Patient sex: F
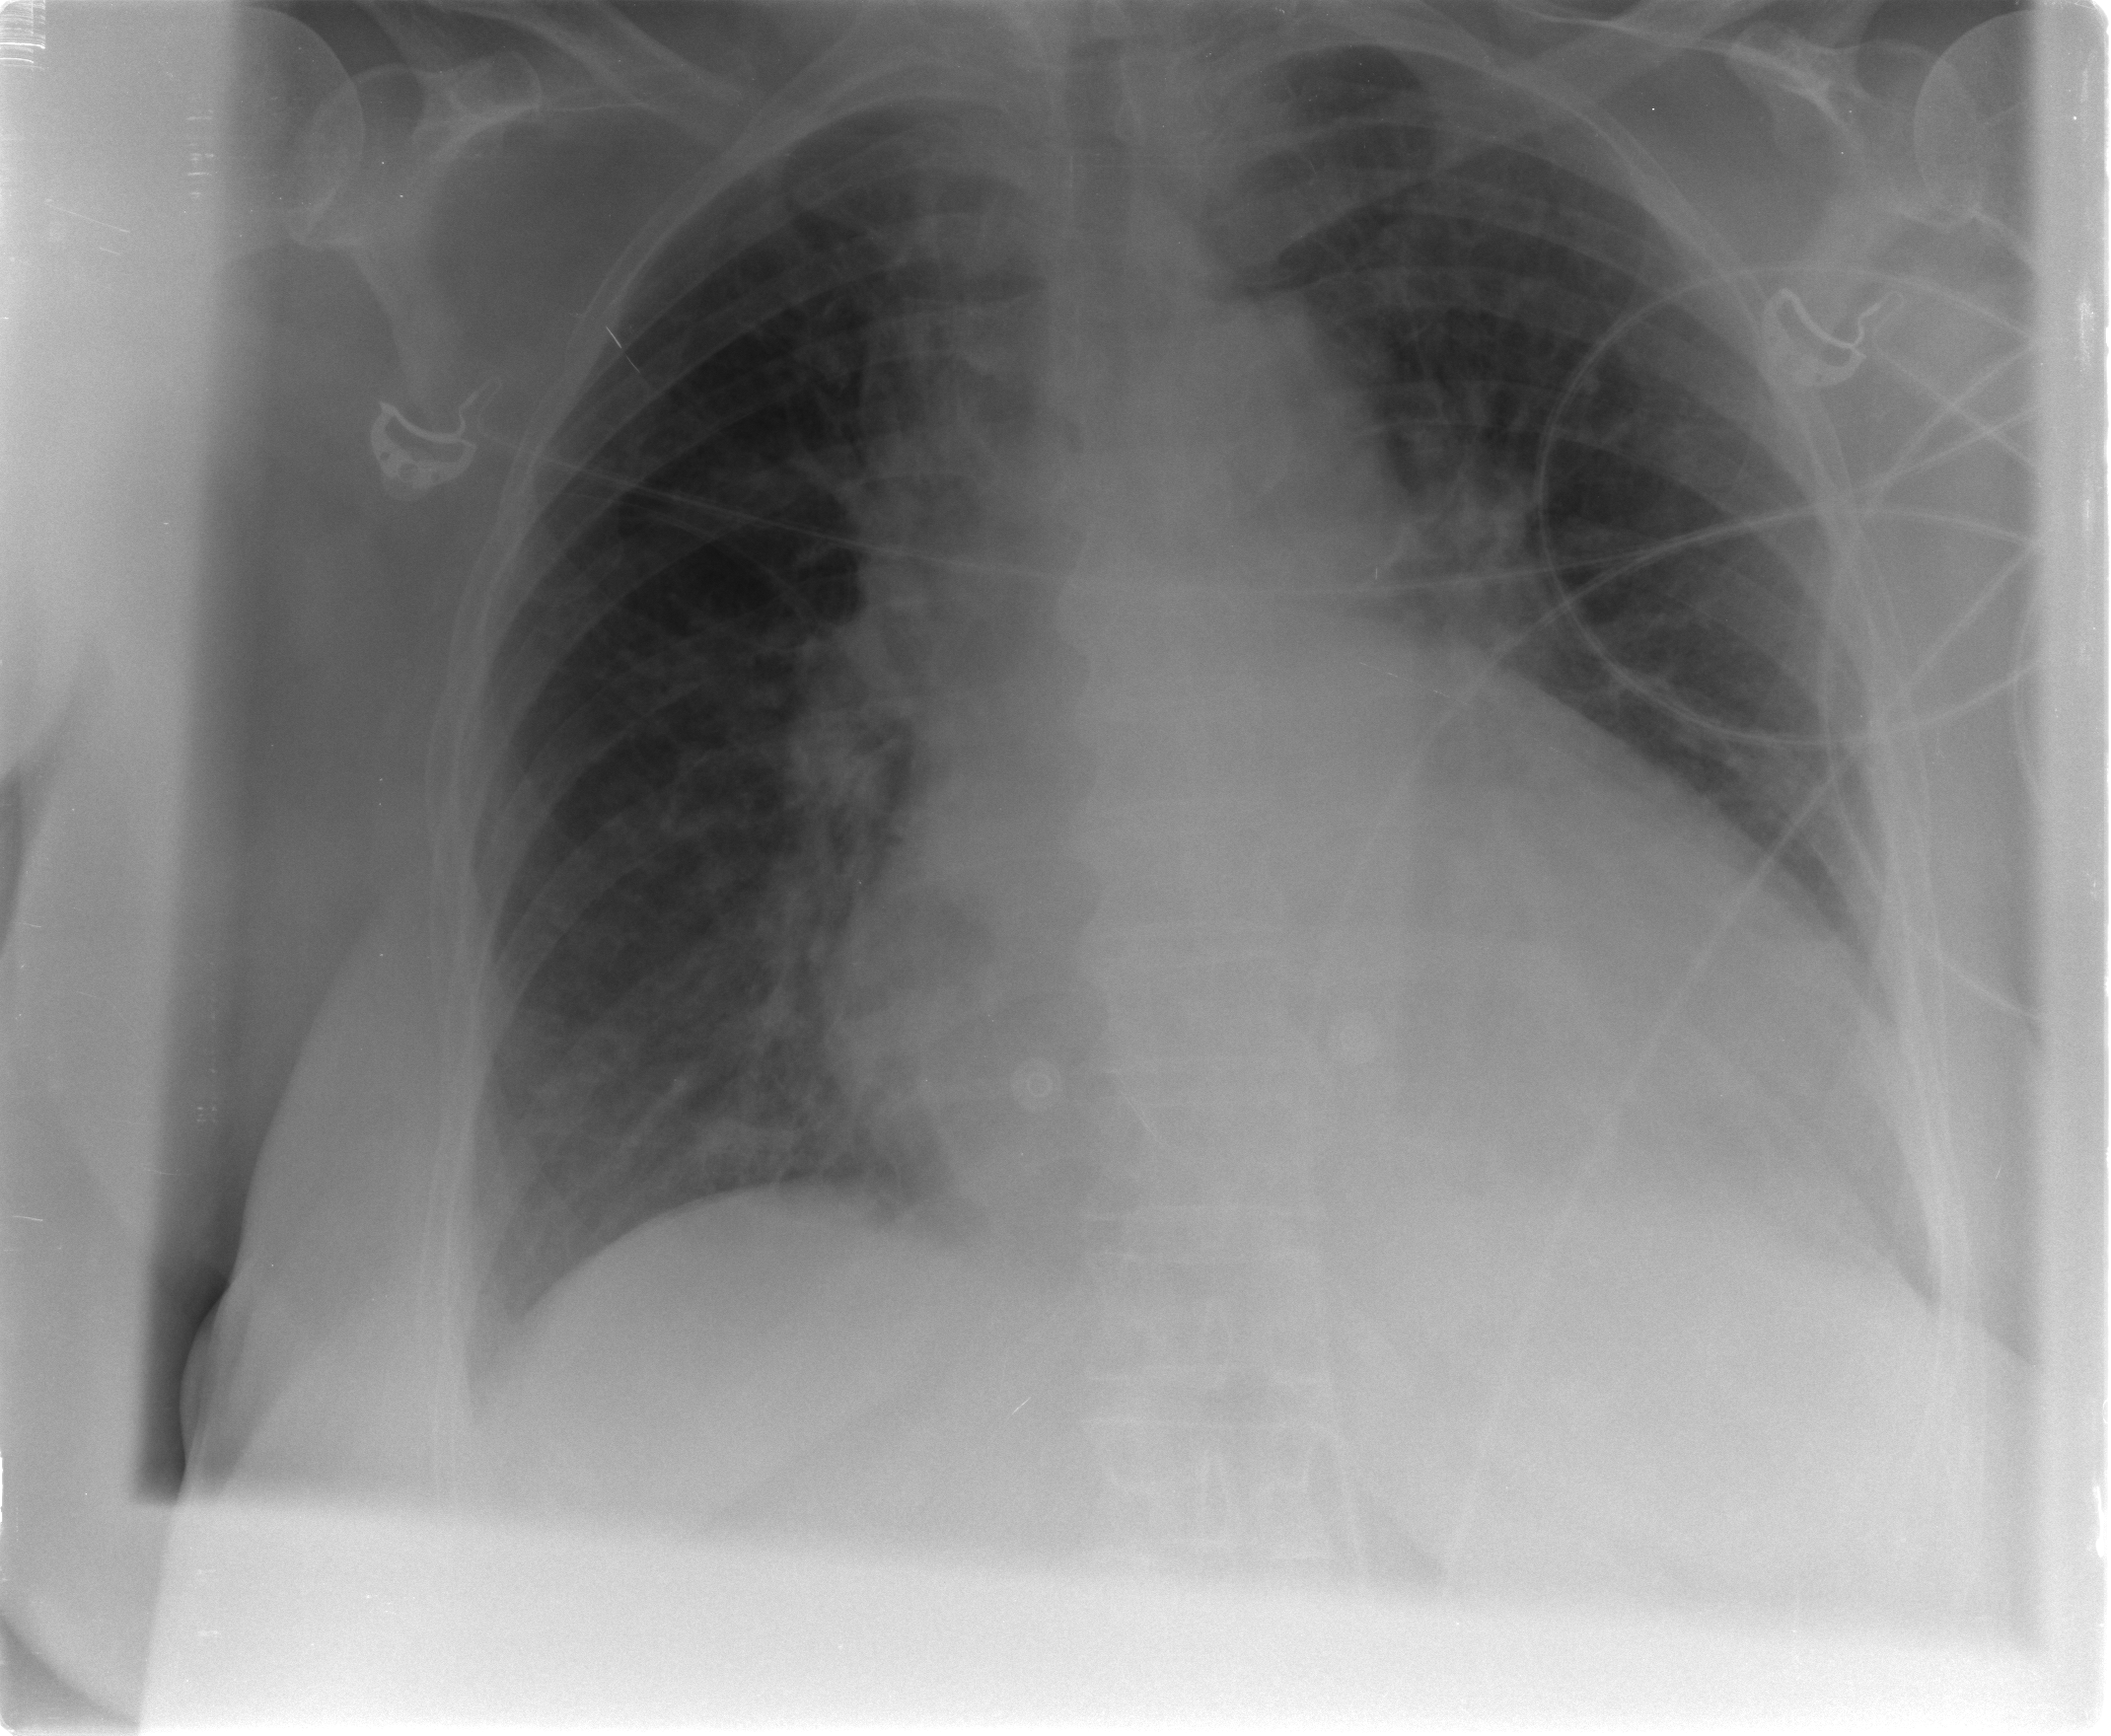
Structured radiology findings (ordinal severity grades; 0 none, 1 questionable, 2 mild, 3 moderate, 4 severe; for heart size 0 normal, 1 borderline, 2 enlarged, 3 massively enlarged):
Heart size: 3
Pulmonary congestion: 1
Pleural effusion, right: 0
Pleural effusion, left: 0
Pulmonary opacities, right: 0
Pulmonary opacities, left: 0
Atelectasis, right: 1
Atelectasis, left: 1